Field crop: maize
Growth stage: 2
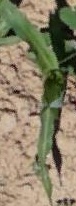
Species: maize